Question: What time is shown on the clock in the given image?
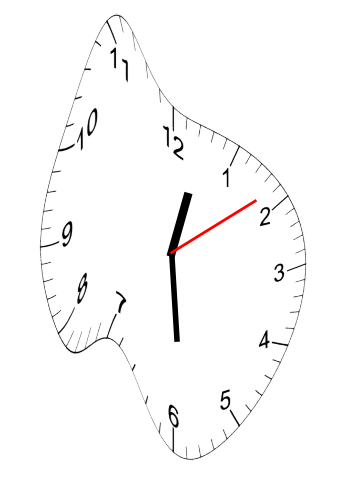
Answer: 12:29:09